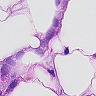
Metastatic tissue present: yes